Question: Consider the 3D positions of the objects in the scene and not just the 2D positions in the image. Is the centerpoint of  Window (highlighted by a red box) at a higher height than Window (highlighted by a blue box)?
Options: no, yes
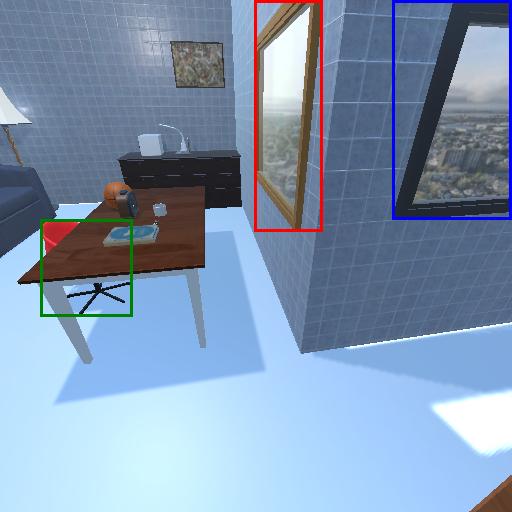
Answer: no